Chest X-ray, PA view. Patient: 26 years old, sex M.
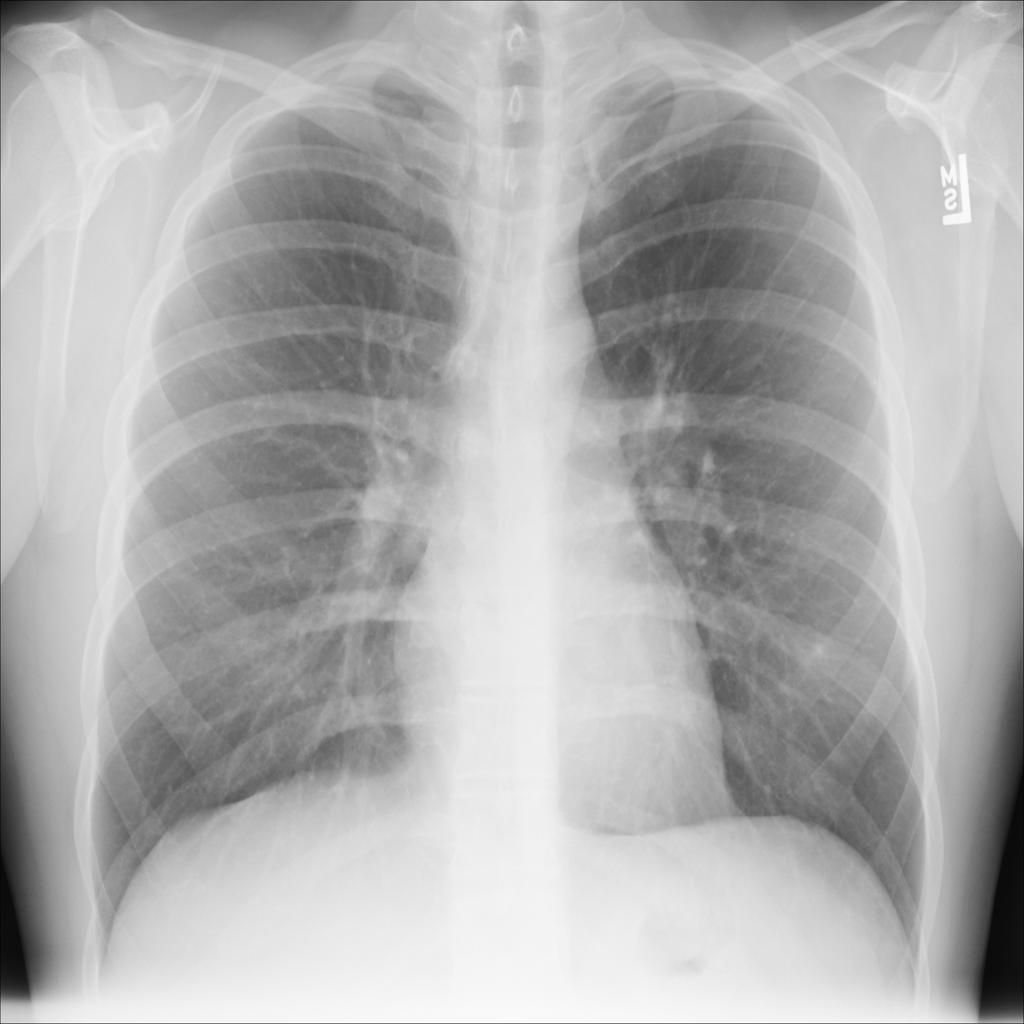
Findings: No Finding